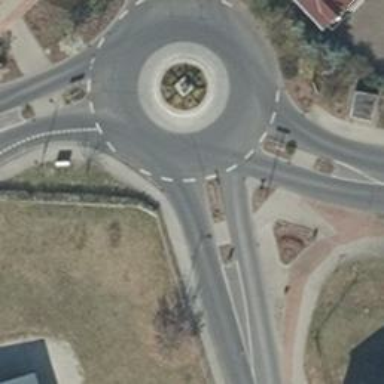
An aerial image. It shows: Secondary road made of asphalt leading to roundabout.